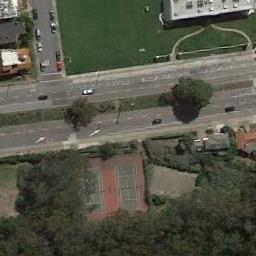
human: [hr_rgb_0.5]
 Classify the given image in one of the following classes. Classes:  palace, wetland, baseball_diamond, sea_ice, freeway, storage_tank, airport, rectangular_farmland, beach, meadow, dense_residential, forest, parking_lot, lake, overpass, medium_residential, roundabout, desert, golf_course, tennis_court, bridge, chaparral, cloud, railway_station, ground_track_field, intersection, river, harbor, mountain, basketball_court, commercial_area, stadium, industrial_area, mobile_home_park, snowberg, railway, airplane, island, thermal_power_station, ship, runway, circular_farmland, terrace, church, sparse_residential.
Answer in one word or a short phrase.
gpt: tennis_court